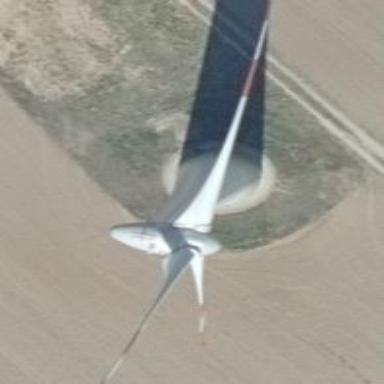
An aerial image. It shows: Wind power generator utilizing wind turbines.